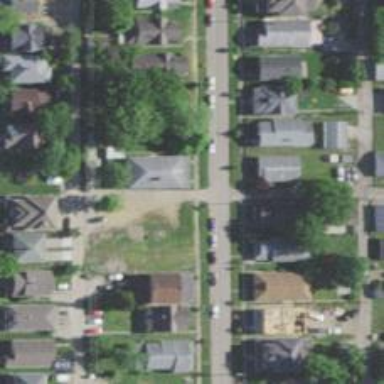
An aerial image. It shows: Alleyway designated as service road.